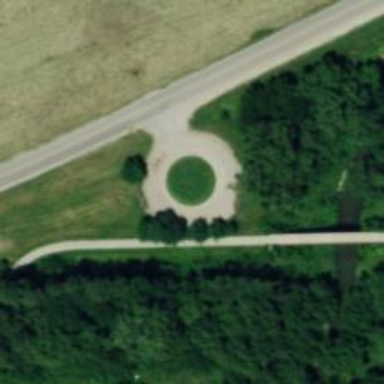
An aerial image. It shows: Turning loop on the road.